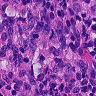
Metastatic tissue present: yes